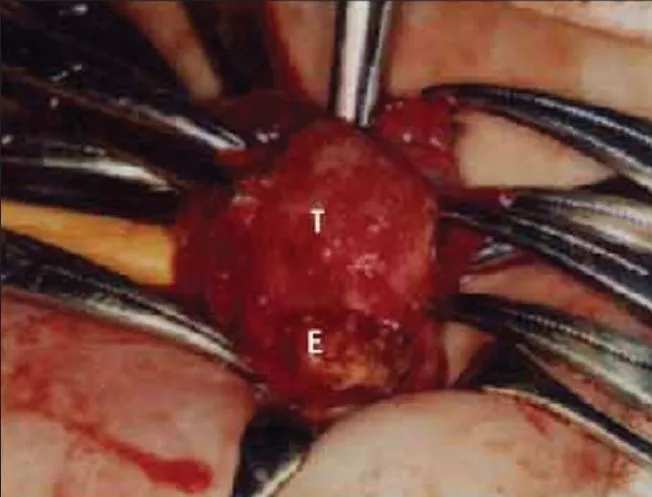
Right testis (T) was encapsulated by fine granules and adjacent epididymis (E) was replaced by calcified mass.
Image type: medical_photograph (other_medical_photograph)